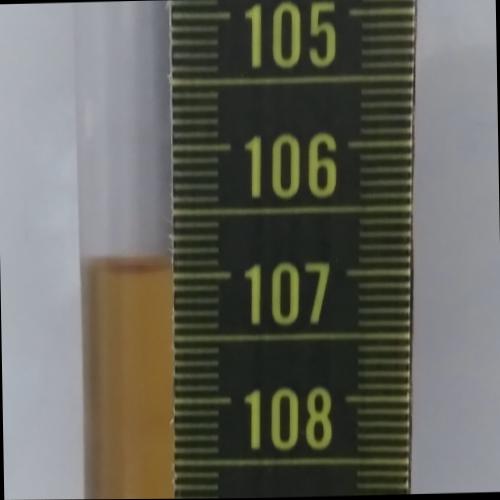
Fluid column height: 106.9 cm